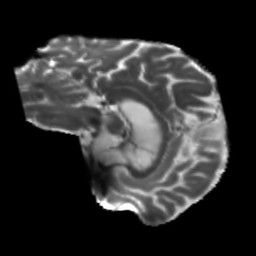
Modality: T2w
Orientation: sagittal
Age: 71
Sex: male
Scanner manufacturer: siemens
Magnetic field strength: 3 T
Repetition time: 5.25 s
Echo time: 0.08 s